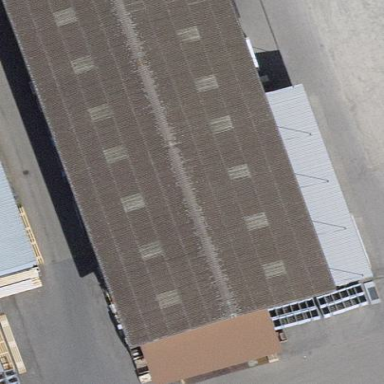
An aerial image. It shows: Industrial building.